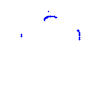
Particle: proton